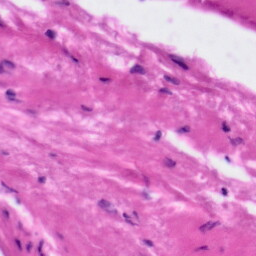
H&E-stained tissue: Tonsil